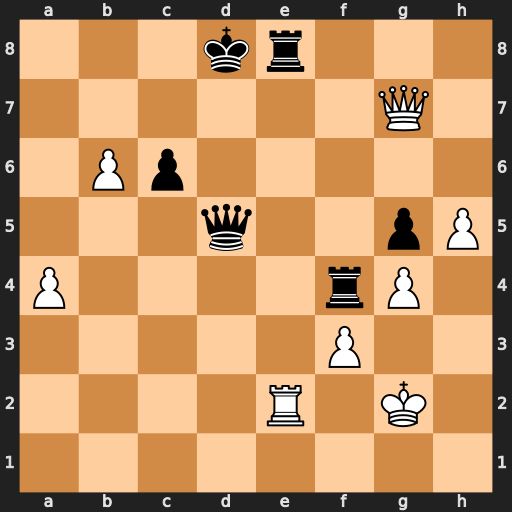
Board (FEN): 3kr3/6Q1/1Pp5/3q2pP/P4rP1/5P2/4R1K1/8
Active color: w
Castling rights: -
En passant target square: -
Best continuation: Qc7#